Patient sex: M
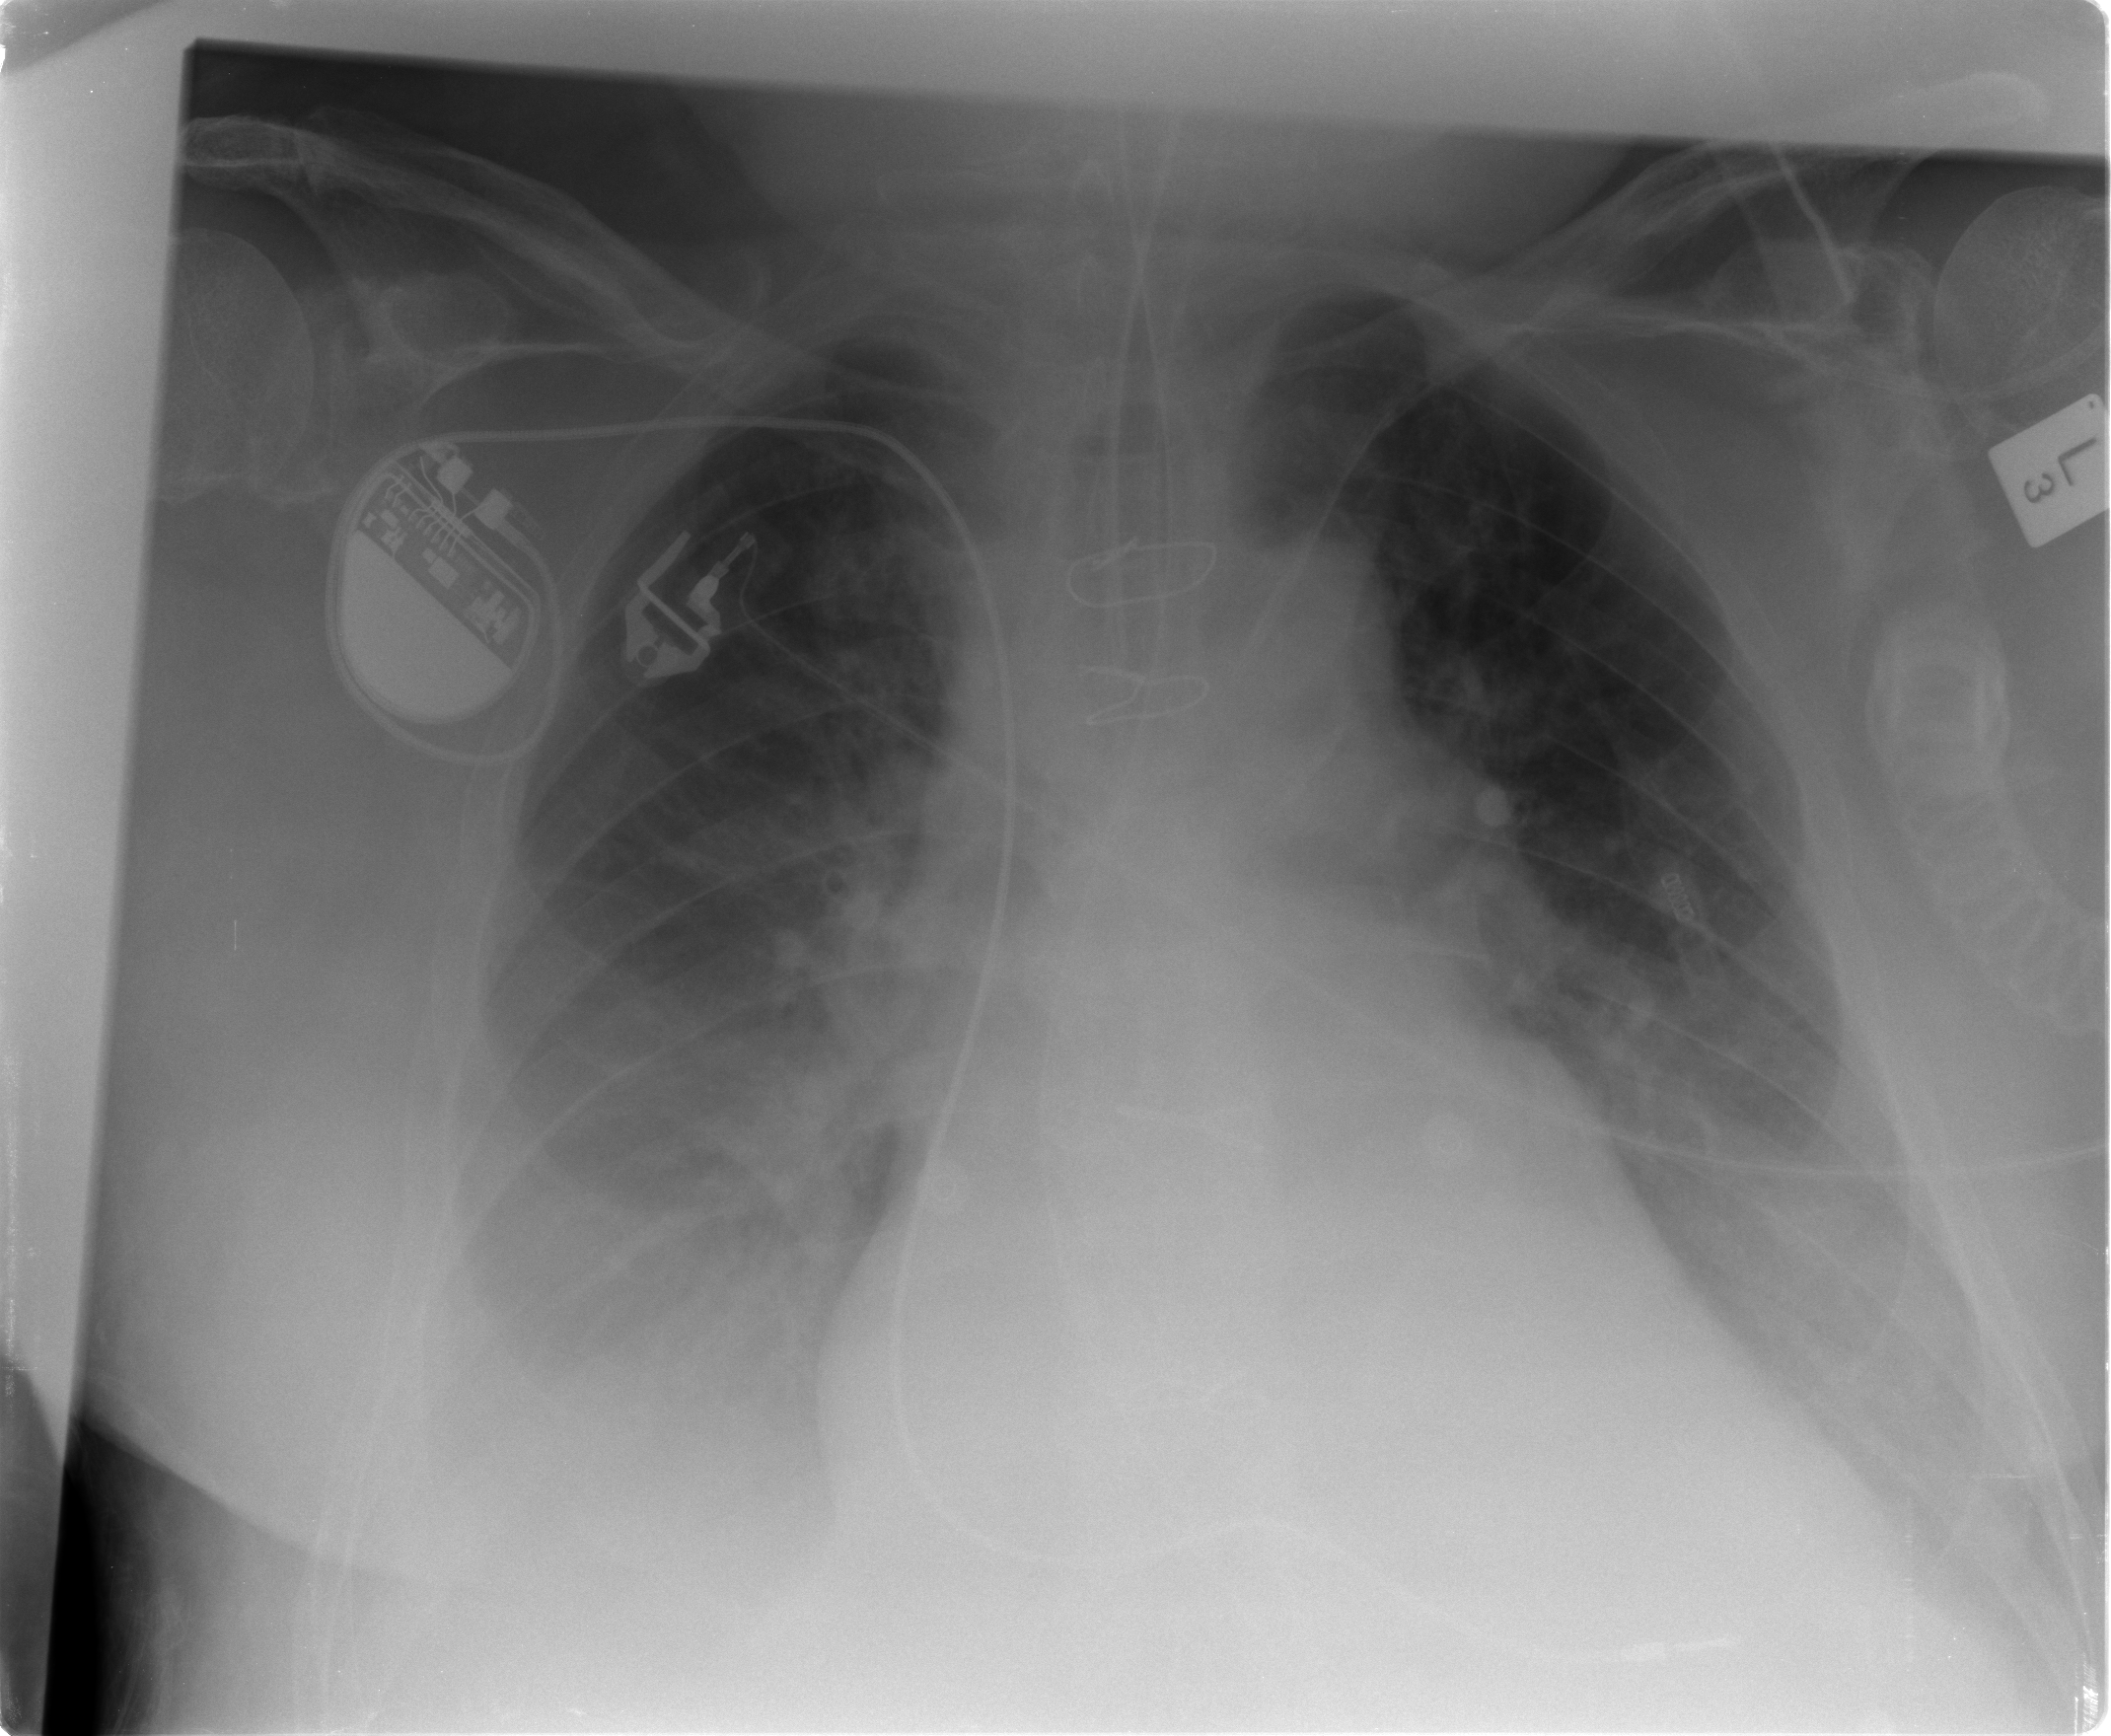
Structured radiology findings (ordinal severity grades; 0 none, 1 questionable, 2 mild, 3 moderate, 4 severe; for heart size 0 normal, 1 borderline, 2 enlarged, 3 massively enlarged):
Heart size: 2
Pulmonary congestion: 2
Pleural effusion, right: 3
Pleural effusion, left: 2
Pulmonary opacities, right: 0
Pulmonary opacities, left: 0
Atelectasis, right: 2
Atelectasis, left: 2